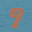
Label: 9